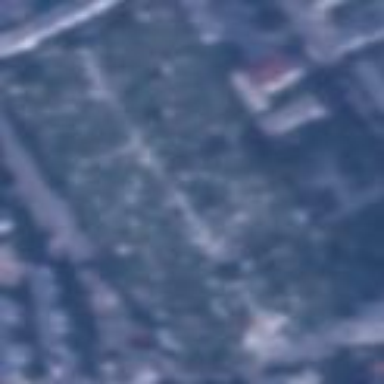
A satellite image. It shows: Cemetery.